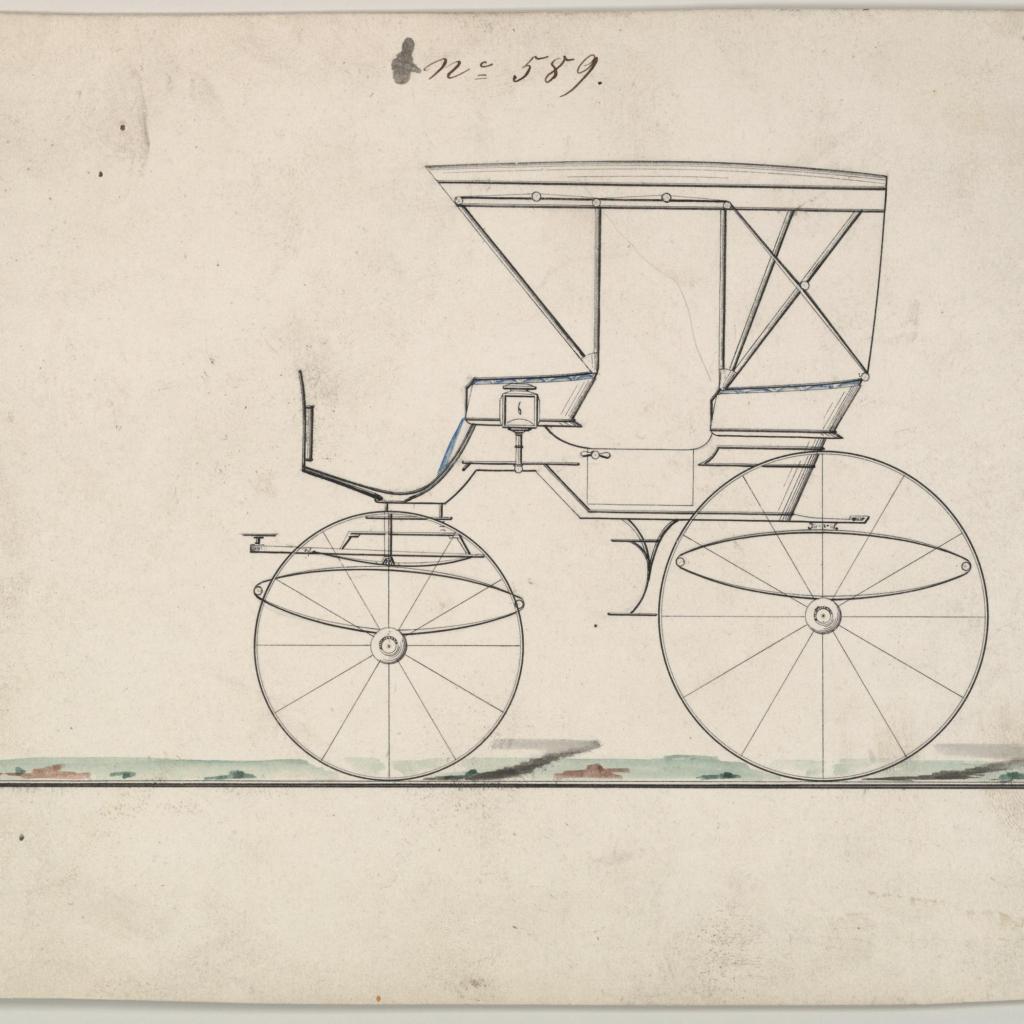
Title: Design for Park Phaeton, no. 589
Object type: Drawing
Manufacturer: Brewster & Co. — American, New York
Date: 1850–74
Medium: Pen and black ink, watercolor and gouache
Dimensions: sheet: 6 x 9 1/4 in. (15.2 x 23.5 cm)
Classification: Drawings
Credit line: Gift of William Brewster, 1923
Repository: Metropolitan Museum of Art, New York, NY